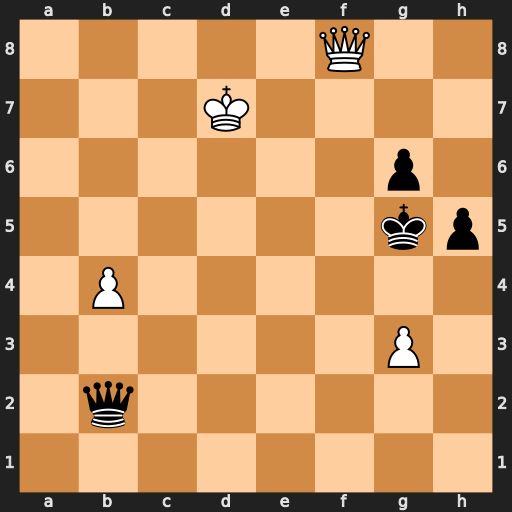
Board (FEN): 5Q2/3K4/6p1/6kp/1P6/6P1/1q6/8
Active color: w
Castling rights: -
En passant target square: -
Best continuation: Qf4#